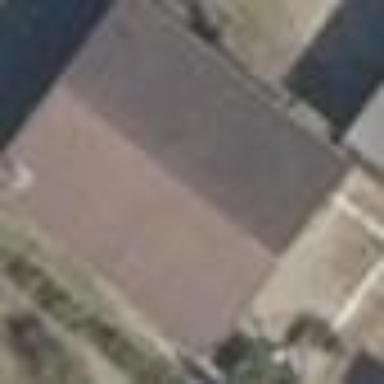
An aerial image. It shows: Simple house.